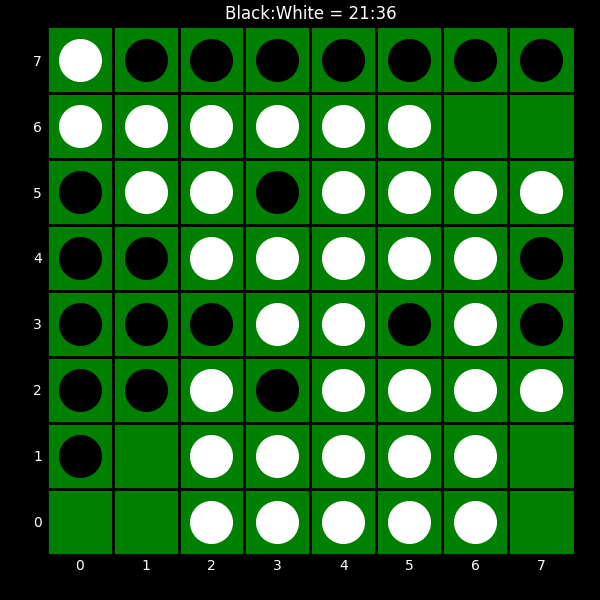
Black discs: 21
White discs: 36